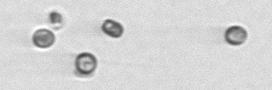
Label: Thalassiosira_sp_aff_mala